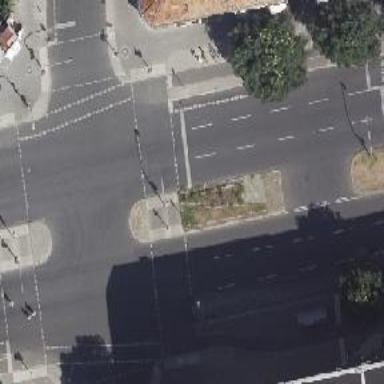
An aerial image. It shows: Road crossing with traffic signals.